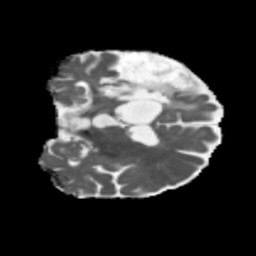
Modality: MD
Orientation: coronal
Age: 64
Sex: male
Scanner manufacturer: siemens
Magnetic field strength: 3 T
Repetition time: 5.47 s
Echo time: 0.0854 s